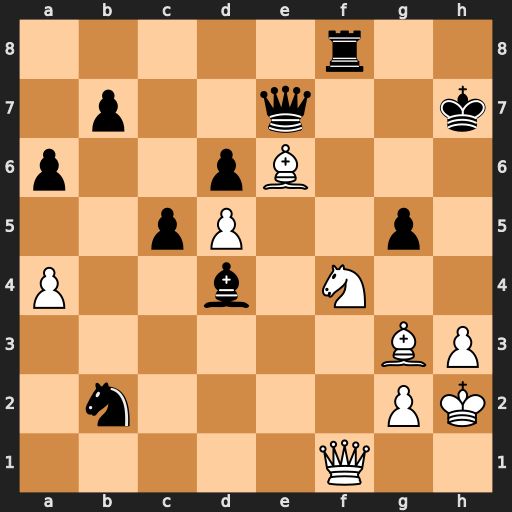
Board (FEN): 5r2/1p2q2k/p2pB3/2pP2p1/P2b1N2/6BP/1n4PK/5Q2
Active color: w
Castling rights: -
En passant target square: -
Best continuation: Qb1+ Kh8 Ng6+ Kg7 Nxe7